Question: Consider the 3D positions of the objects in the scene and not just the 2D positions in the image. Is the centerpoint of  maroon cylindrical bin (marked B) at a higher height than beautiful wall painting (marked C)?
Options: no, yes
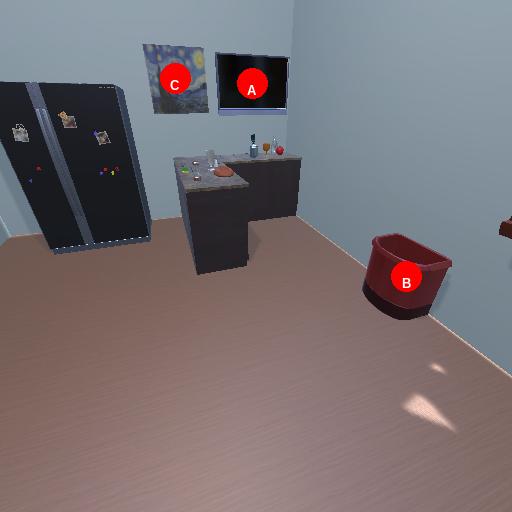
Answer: no